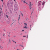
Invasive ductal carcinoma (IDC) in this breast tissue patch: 1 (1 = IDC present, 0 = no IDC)